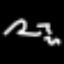
Label: squiggle